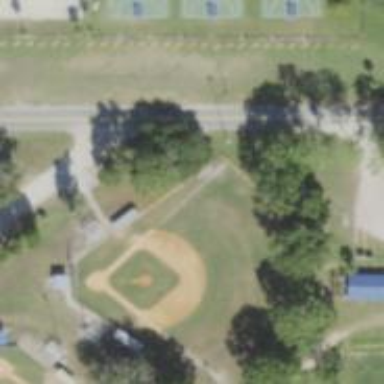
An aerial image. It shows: Baseball pitch for leisure and sports activities.